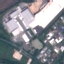
Label: Industrial